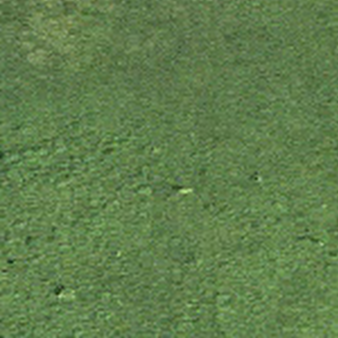
Label: other